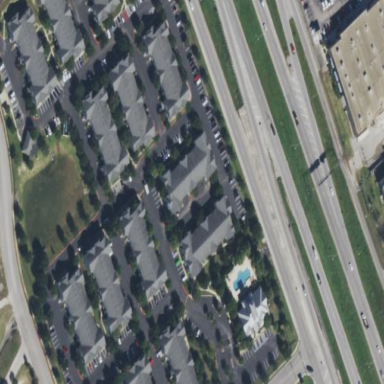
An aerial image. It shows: Residential area with apartments.